Interaction volume radius: 5 \u00c5
Interaction volume height: 10 \u00c5
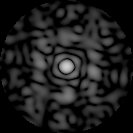
Disorder parameter: 0.8363